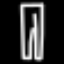
Label: pants